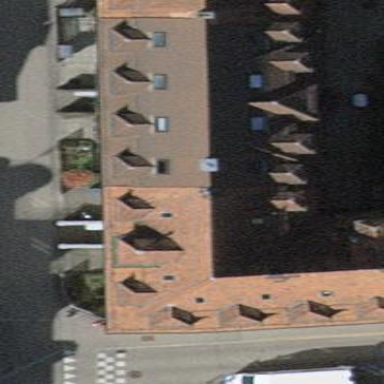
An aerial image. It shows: Beautiful apartment building with mansard roof.